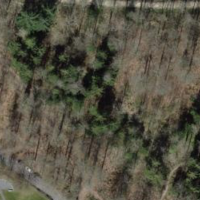
EUNIS habitat code: 44
Species observed at this site:
Veronica montana